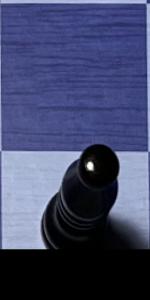
Label: Bishop_Black